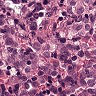
Metastatic tissue present: yes